Field crop: maize
Growth stage: 2
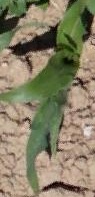
Species: maize